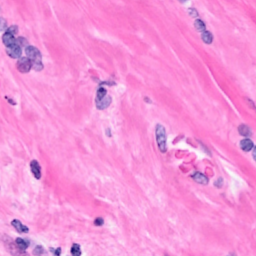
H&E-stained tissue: Breast